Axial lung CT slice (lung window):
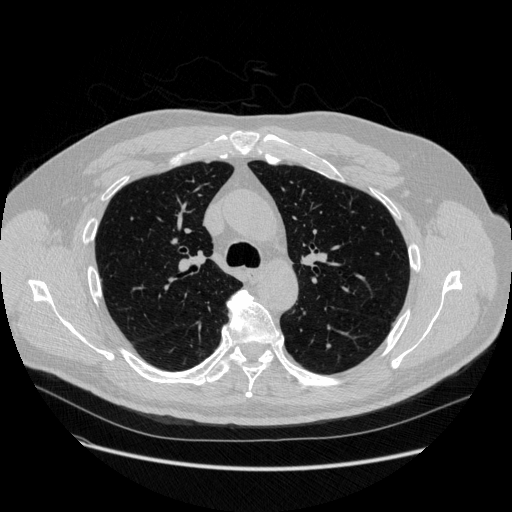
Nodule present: yes
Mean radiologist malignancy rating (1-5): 2.5